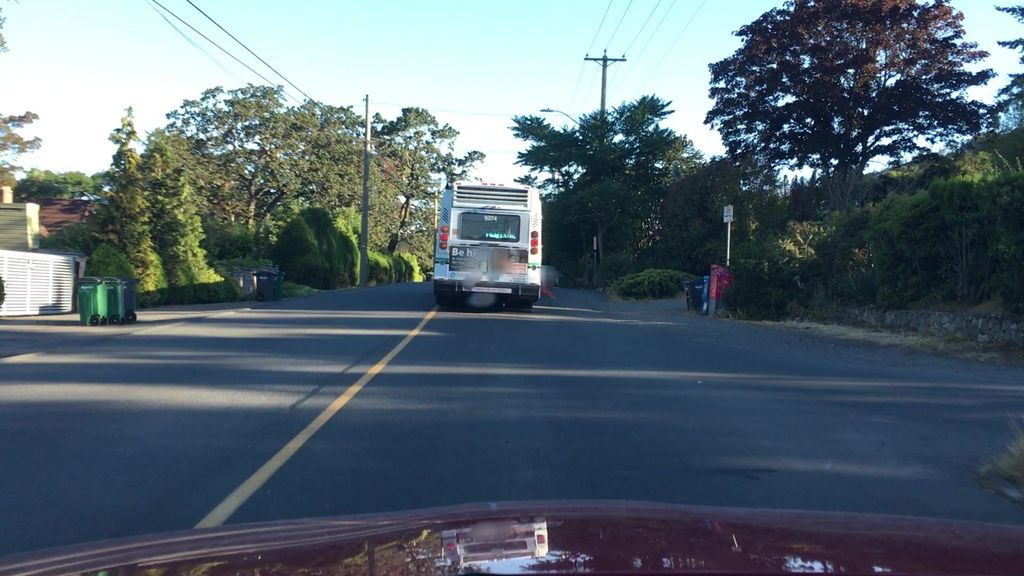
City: victoria